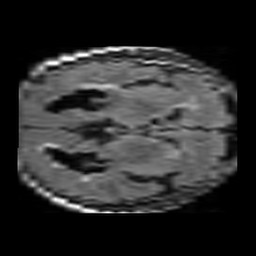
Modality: FLAIR
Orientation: axial
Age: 67
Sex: male
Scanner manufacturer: philips
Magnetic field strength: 1.5 T
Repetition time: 11 s
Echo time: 0.14 s